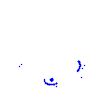
Particle: proton